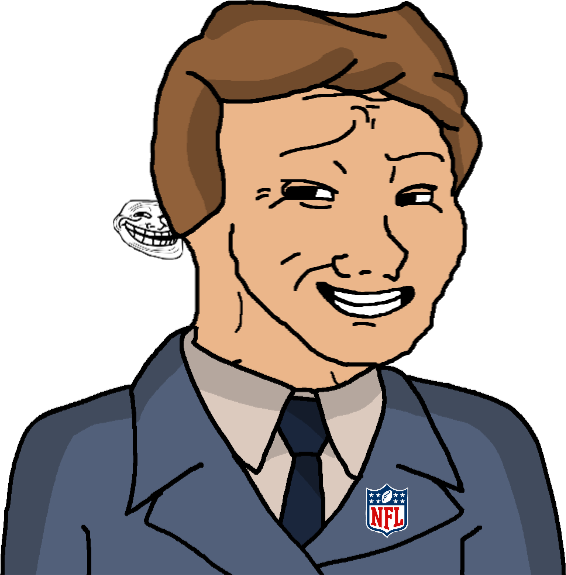
Label: 5_Smugjak